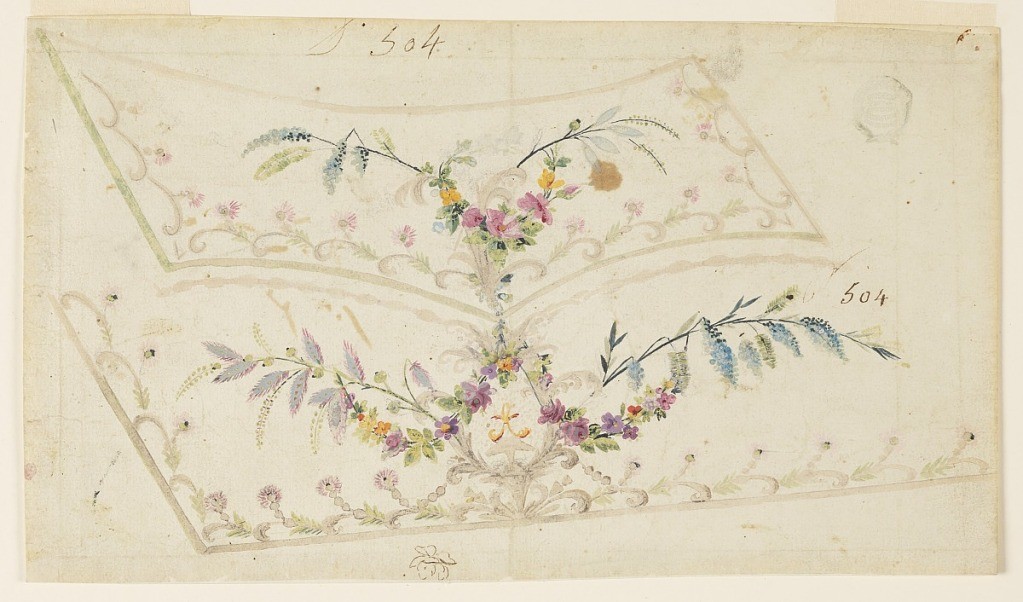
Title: Design for the Embroidery of a Man's Waistcoat of Pattern No. 504 of the "Fabrique de St. Ruf"
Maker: Fabrique de Saint Ruf, Lyon, France
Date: ca. 1785
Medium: Graphite, brush and gouache on paper
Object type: Drawing
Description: Left bottom corner; slightly rising bottom edge. Row of flower scrolls along the edges. The letter "A" on a support and in a palmette framing forms the central motif in the bottom part. Festoons are suspended from the top center of the palmette and lacy flower boughs are rising from its bottom. A bunch of flowers rises from the bottom center on the pocket.